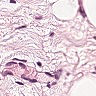
Metastatic tissue present: no